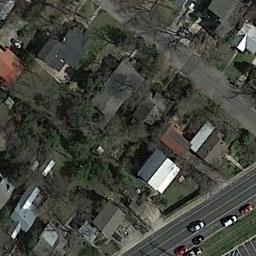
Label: medium_residential